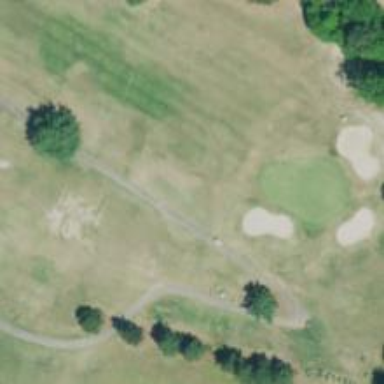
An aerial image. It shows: Path used for both walking and golf.